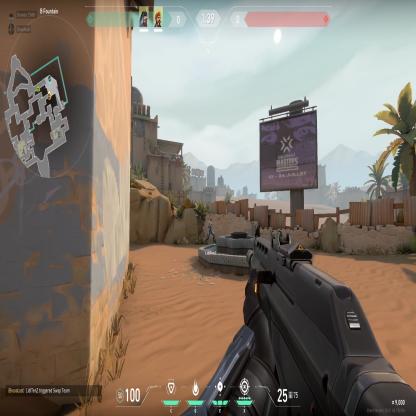
Label: teammate